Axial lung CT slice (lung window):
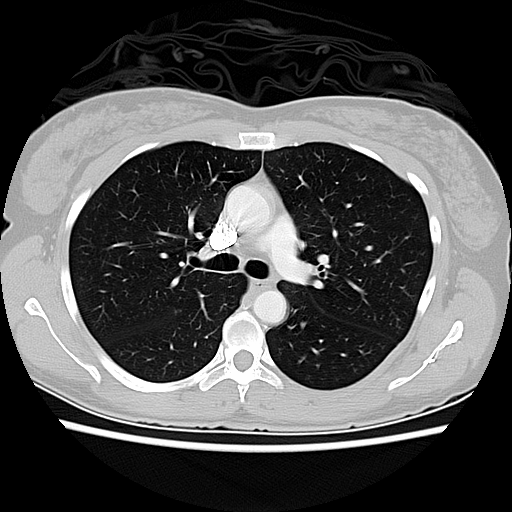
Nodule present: no